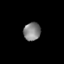
Tissue: skin
Cell type: T cells
Senescence score: 0.6768
Nuclear area (px): 303
Mean DAPI intensity: 130.399